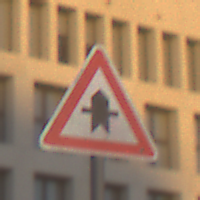
Verkehrszeichen: Vorfahrt
Umgebung: Outdoor, Urban
Tageszeit: SunriseSunset
Wetter: Clear
Licht: Natural
Jahreszeit: NotSpecified
Kontrast: LowContrast